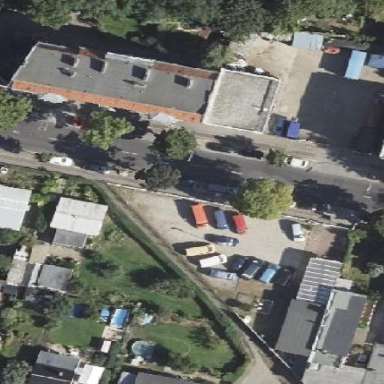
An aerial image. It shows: Car shop within retail area.